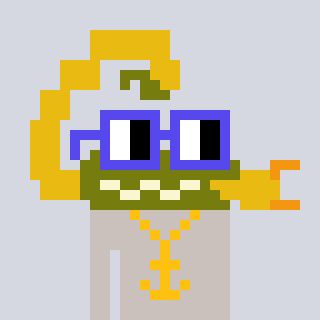
a pixel art character with square blue glasses, a scorpion-shaped head and a foggrey-colored body on a cool background